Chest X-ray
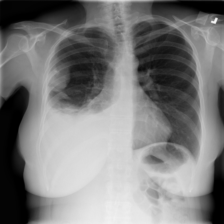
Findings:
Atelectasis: negative
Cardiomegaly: negative
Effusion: positive
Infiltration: negative
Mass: positive
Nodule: negative
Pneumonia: negative
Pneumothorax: negative
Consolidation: negative
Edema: negative
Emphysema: negative
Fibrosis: negative
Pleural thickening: negative
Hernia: negative